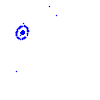
Particle: electron